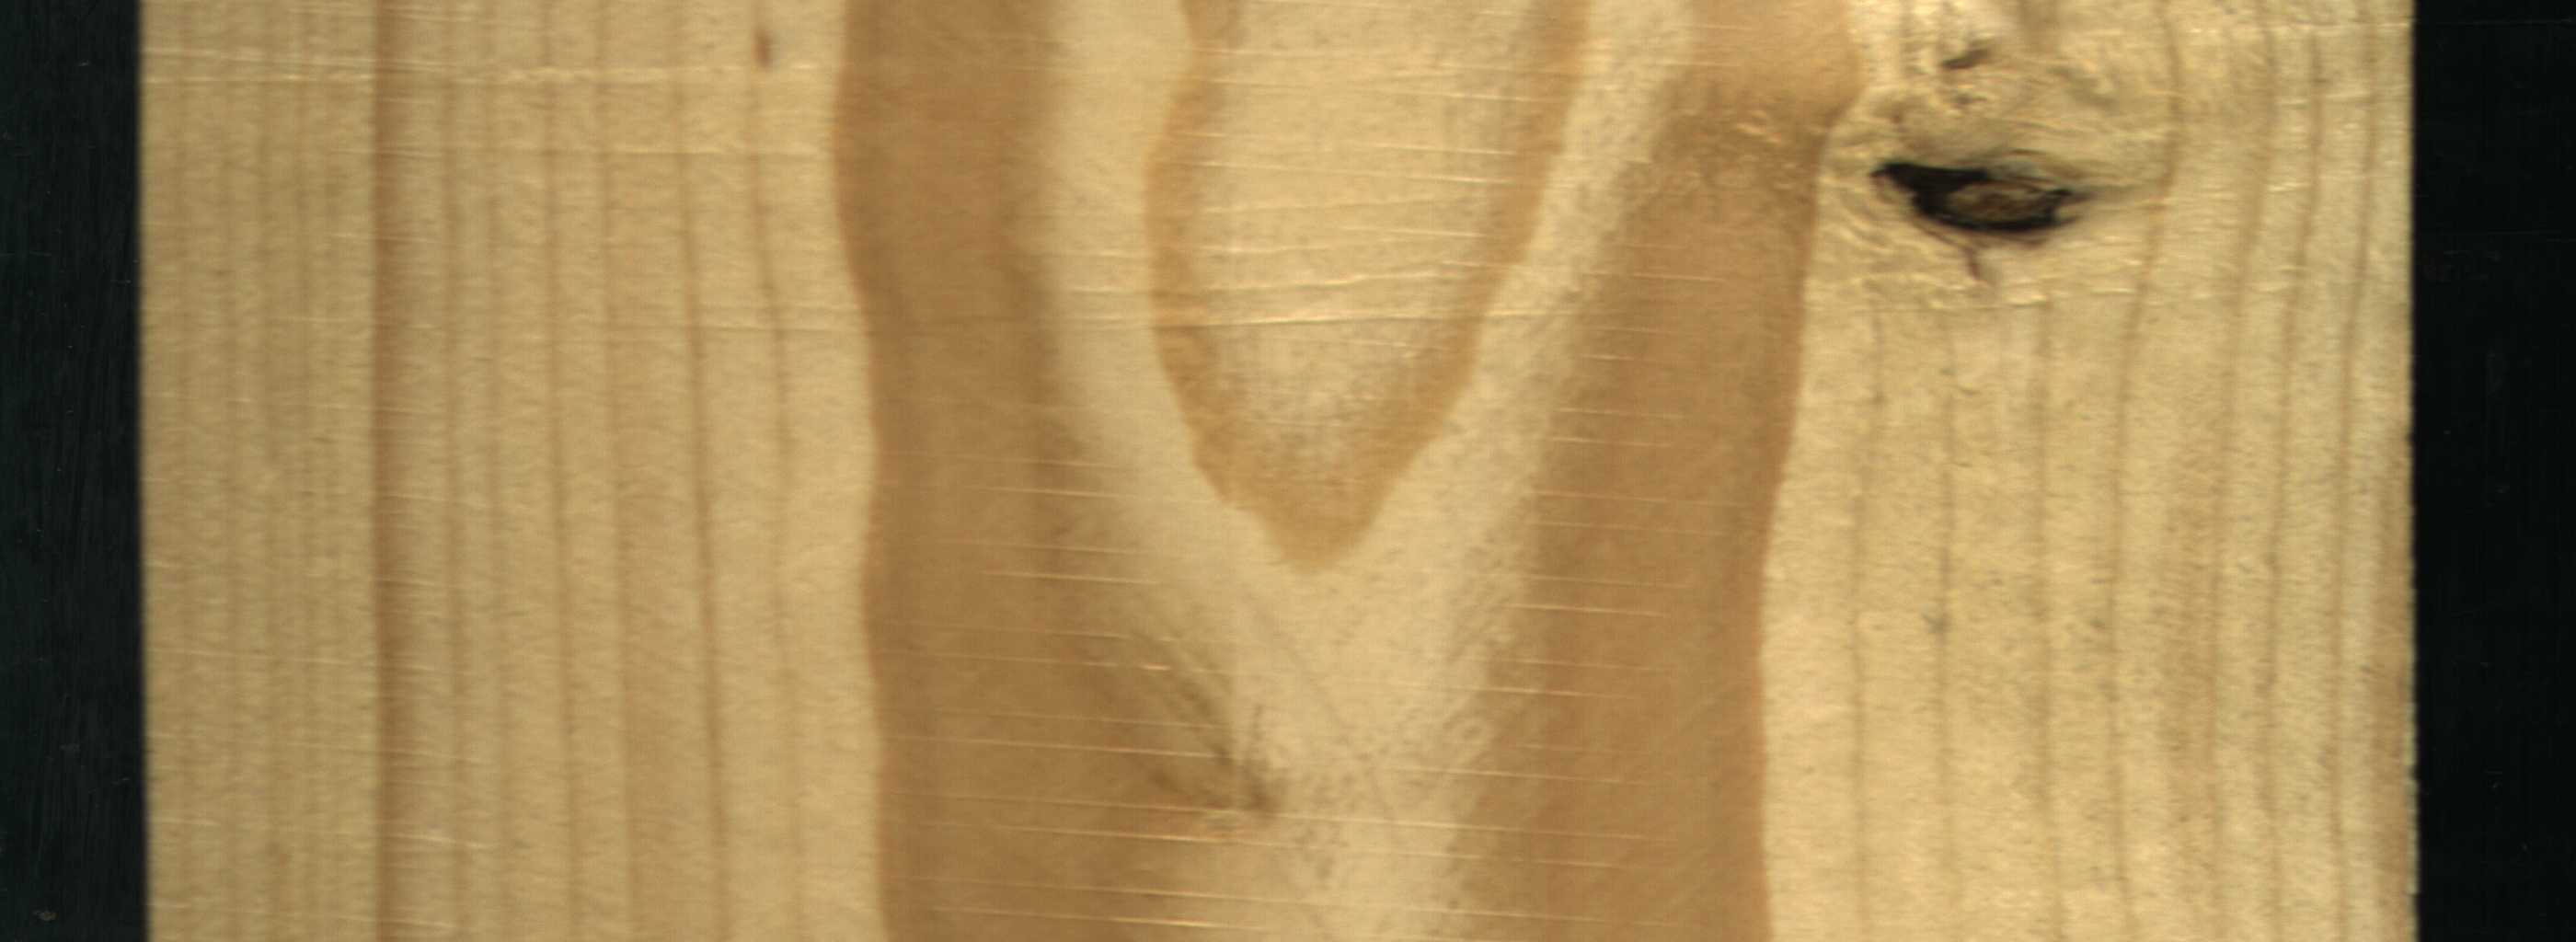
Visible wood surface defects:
Dead_Knot